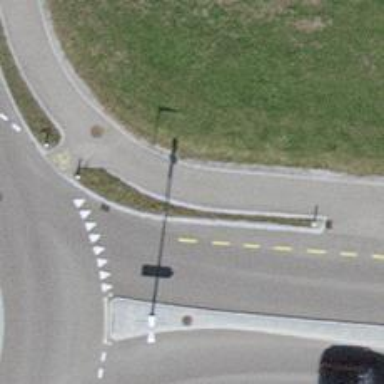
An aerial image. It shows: Asphalt cycleway.